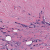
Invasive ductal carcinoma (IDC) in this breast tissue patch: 1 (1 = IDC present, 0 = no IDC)